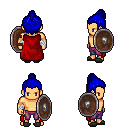
a pixel art fantasy rpg character, male body template, human, tanned skin, red cape, magenta pants, blue short topknot hairstyle, white cloth bandages, gray slippers, shield, four views (front, back, left, right), 2x2 character sprite sheet, small pixel art, hard edges, no anti-aliasing